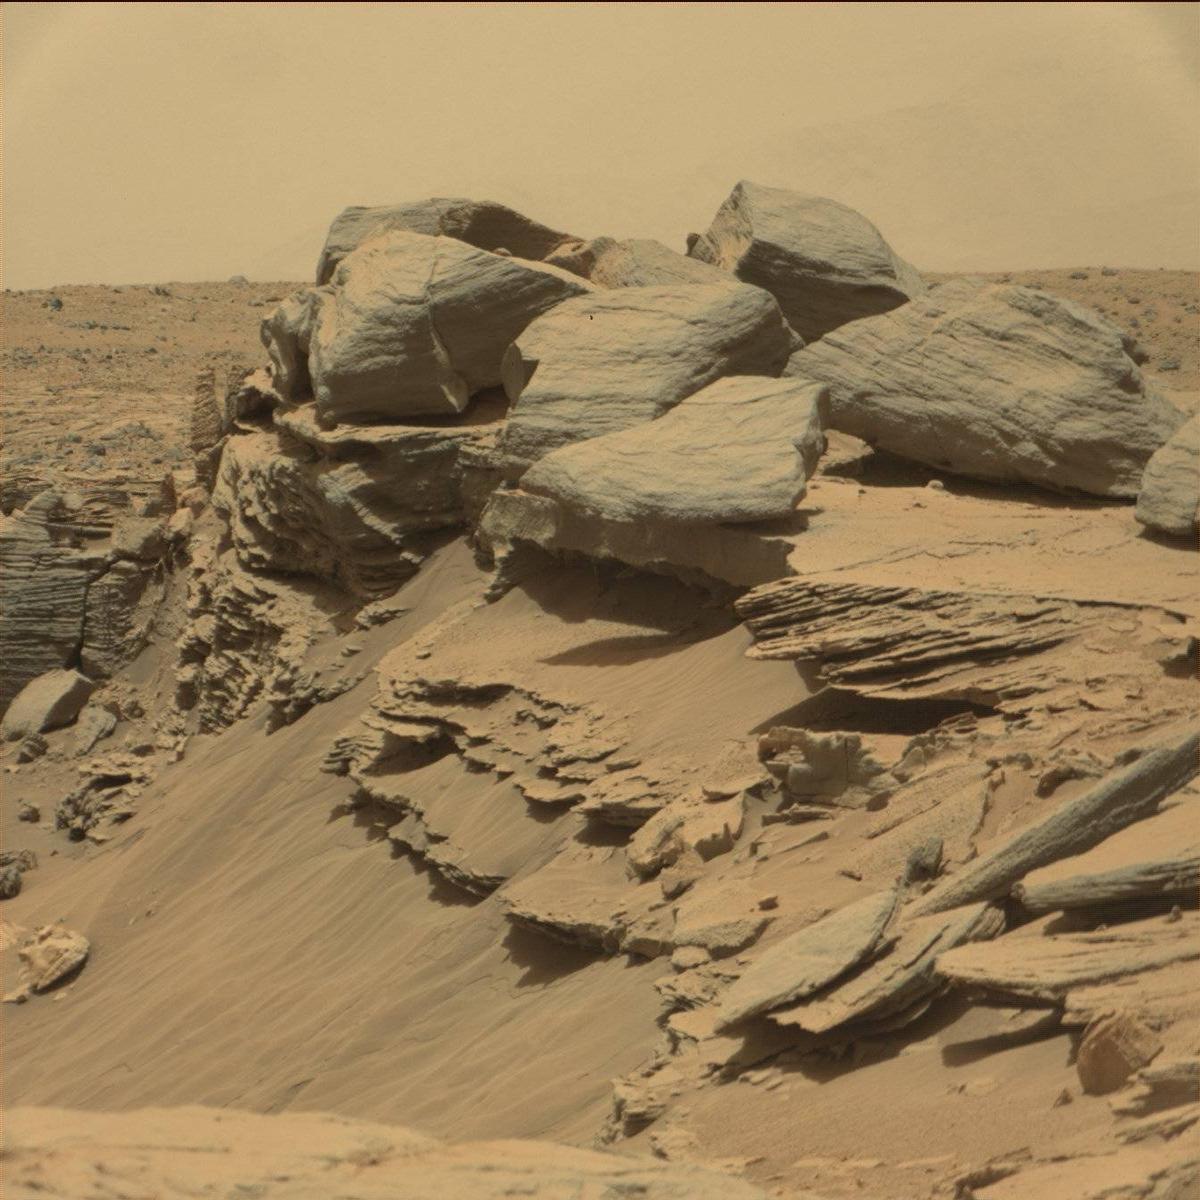
Terrain classes present: Bedrock, Ridge, Rock, Sand / Soil